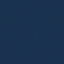
Land use / land cover class: SeaLake